Question: ### The problem
I've got an unordered 'List<Item>', where each 'Item' can point to another 'Item' in the list by a unique ID.
I want to sort the list so that each 'Item' is followed by the 'Item' to which it points.

### Initializing the list
'''
public class Item {
public string ID {get;set;}
public string nextID {get;set;}
}
void Main()
{
var items = new List<Item>();
items.Add(new Item { ID = "X", nextID = "" });
items.Add(new Item { ID = "A", nextID = "D" });
items.Add(new Item { ID = "C", nextID = "B" });
items.Add(new Item { ID = "E", nextID = "" });
items.Add(new Item { ID = "B", nextID = "A" });
items.Add(new Item { ID = "D", nextID = "" });
SortItems(items);
// should result in Items with IDs in this order: ["X","E","C","B","A","D"]
}
'''
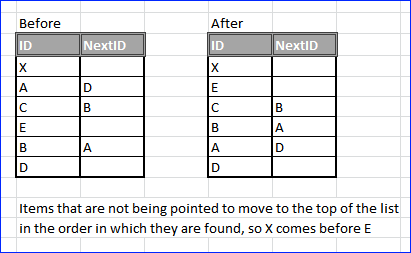
Answer: Using the topological sort function 'TSort()' from this <URL>, I wrote the following function to sort to my specifications:
'''
public List<Item> sortItems(List<Item> items) {
// perform a topological sort
var sortedItems =
items.TSort(item => items.Where(o=>item.ID == o.nextID || item.nextID == ""))
.ToList();
// this next code moves the unpointed items to top of list
// find items that are not pointed to, and do not point to any other item
var soloItems=
sortedItems.Where(o => !sortedItems.Where(p => p.nextID == o.ID).Any() && o.nextID == "").ToList();
// reverse the soloItems list so they
// to appear in the same order in which
// they were found in unsorted list
soloItems.Reverse();
// move the soloItems from the bottom of sortedItems to the top of sortedItems
sortedItems.RemoveAll(o => soloItems.Contains(o));
sortedItems.InsertRange(0,soloItems);
return sortedItems;
}
'''